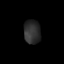
Tissue: skin
Cell type: Fibroblasts
Senescence score: 0.7276
Nuclear area (px): 390
Mean DAPI intensity: 46.072